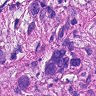
Metastatic tissue present: yes